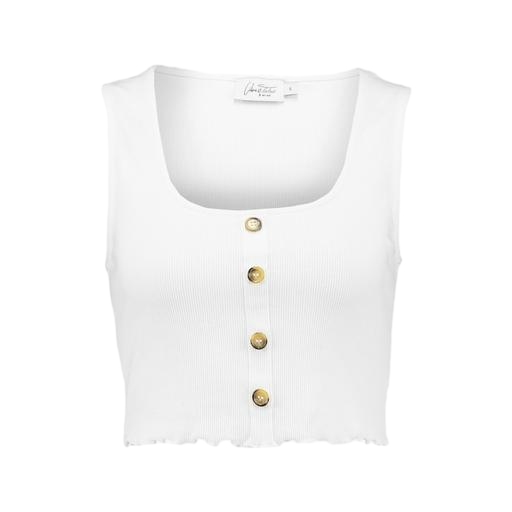
white sleeveless button, sleeveless white button, white scoop neck crop top, white background